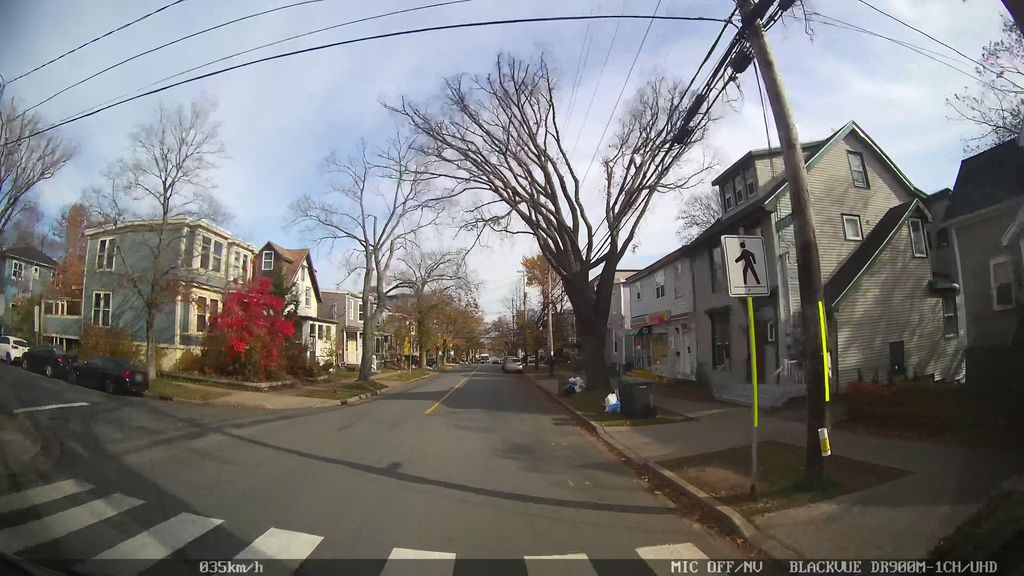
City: halifax